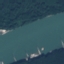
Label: River